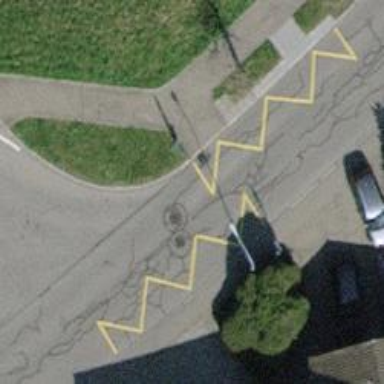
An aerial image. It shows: Bus stop with designated stop position for public transport.